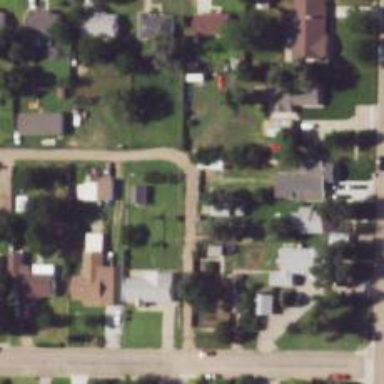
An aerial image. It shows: Alley classified as service road.